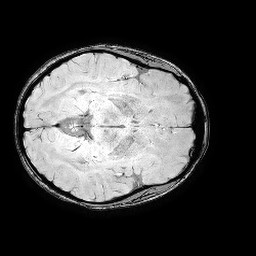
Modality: SWI
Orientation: axial
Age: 35
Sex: female
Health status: ill
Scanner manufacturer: philips
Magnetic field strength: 3 T
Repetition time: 0.031 s